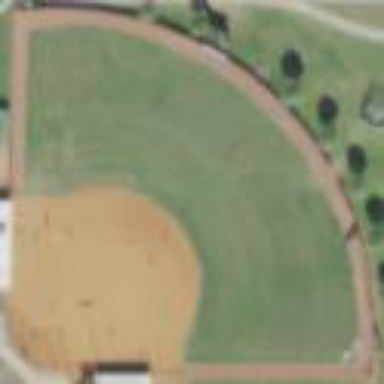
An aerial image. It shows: Softball pitch for leisure land activities.